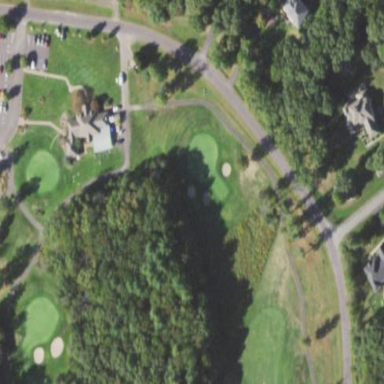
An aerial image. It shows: Area of rough grass used for golf.